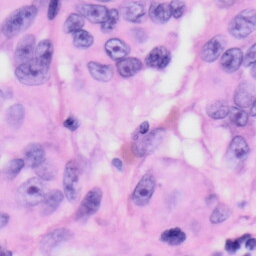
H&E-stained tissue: Skin